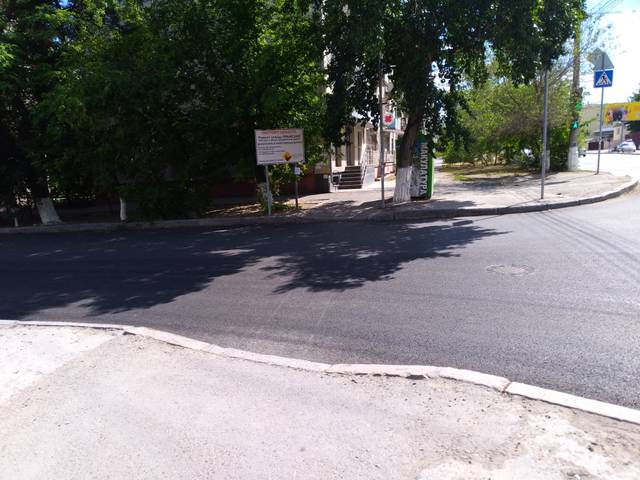
Region: Russia
Coordinates: 48.721, 44.529